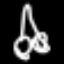
Label: chair